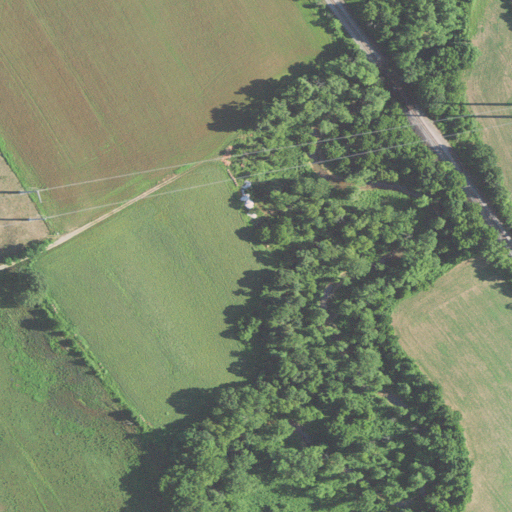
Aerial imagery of bar in West Virginia named Wolf Bar containing pasture, deciduous forest, mixed forest, cultivated crops, open development, woody wetlands, and low intensity development